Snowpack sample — Loveland Pass, Silver Plume, Colorado, USA (1/12/25, 11:40 AM MST)
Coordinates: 39.66, -105.88
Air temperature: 7 °F
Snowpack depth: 140 cm
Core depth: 10 cm
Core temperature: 41 °F
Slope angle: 11°, slope face: 30°
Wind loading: high
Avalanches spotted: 2
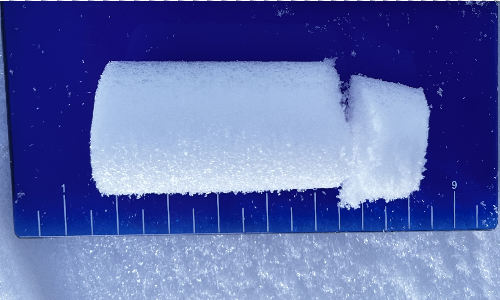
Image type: core
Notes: Pilot using slightly modified coring method that took too large segment for snow profile picturing, advised not to use in higher level models. Two avalanche on south face nearby, partially cloudy with light snow in the last 24 hours. Lots of wind loading on eastern features.